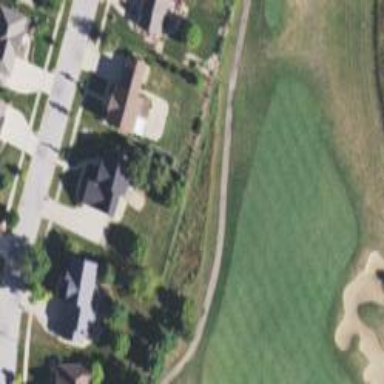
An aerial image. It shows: Service road designated as golf cart path.